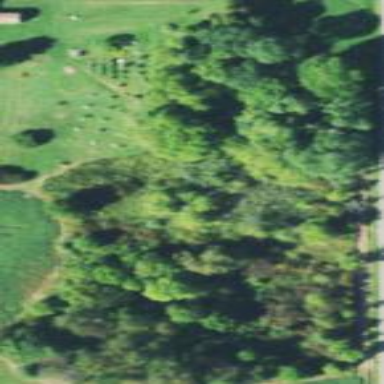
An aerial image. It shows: Beautiful woodland area.